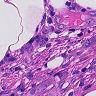
Metastatic tissue present: yes